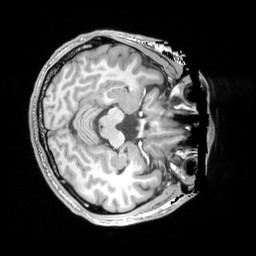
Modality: T1w
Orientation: axial
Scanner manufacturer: siemens
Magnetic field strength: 3 T
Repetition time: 2.53 s
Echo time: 0.00326 s